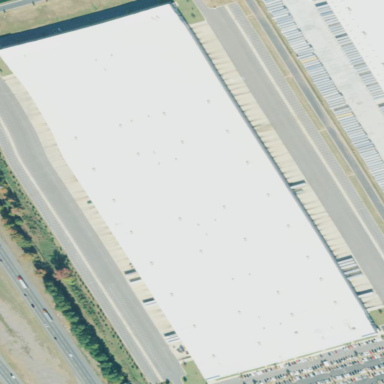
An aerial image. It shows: Warehouse.